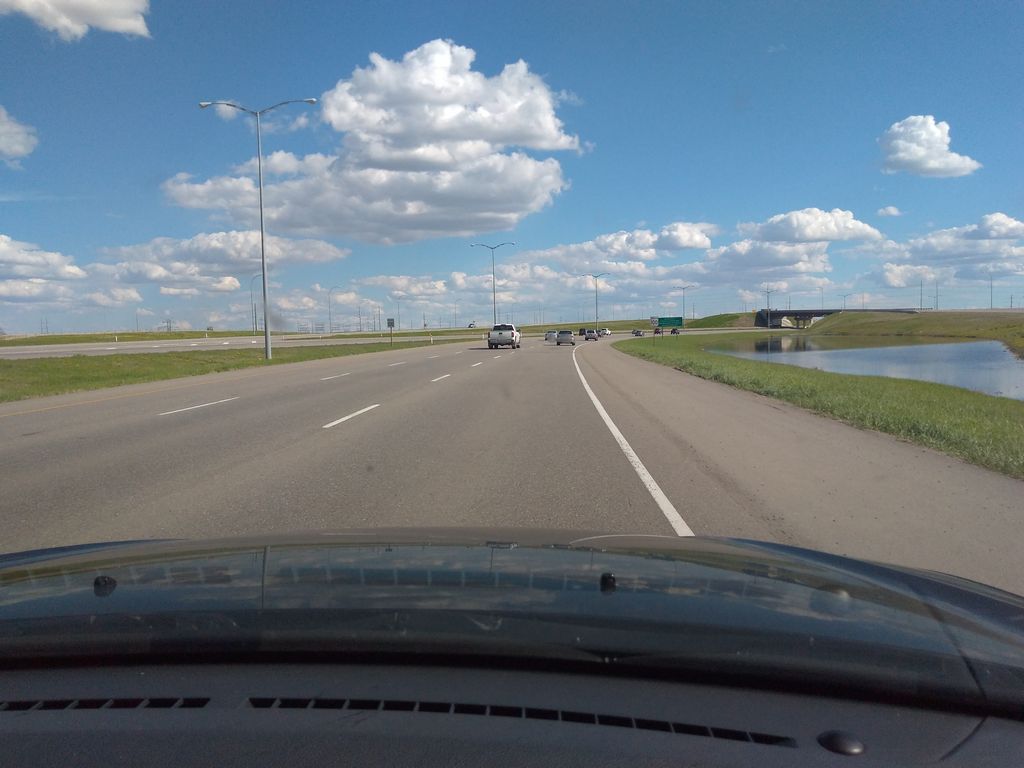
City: calgary